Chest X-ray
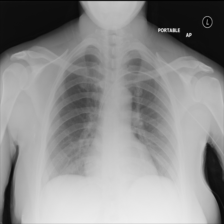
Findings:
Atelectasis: negative
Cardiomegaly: negative
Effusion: negative
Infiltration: negative
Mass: negative
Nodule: negative
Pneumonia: negative
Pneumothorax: negative
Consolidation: negative
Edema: negative
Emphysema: negative
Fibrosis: negative
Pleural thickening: negative
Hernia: negative